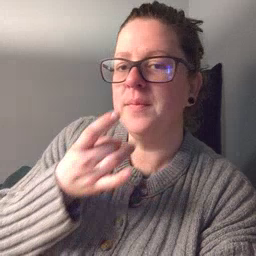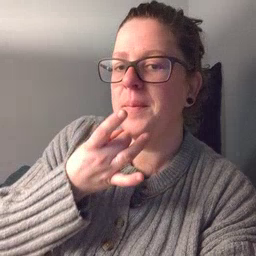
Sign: lamp